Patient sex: M
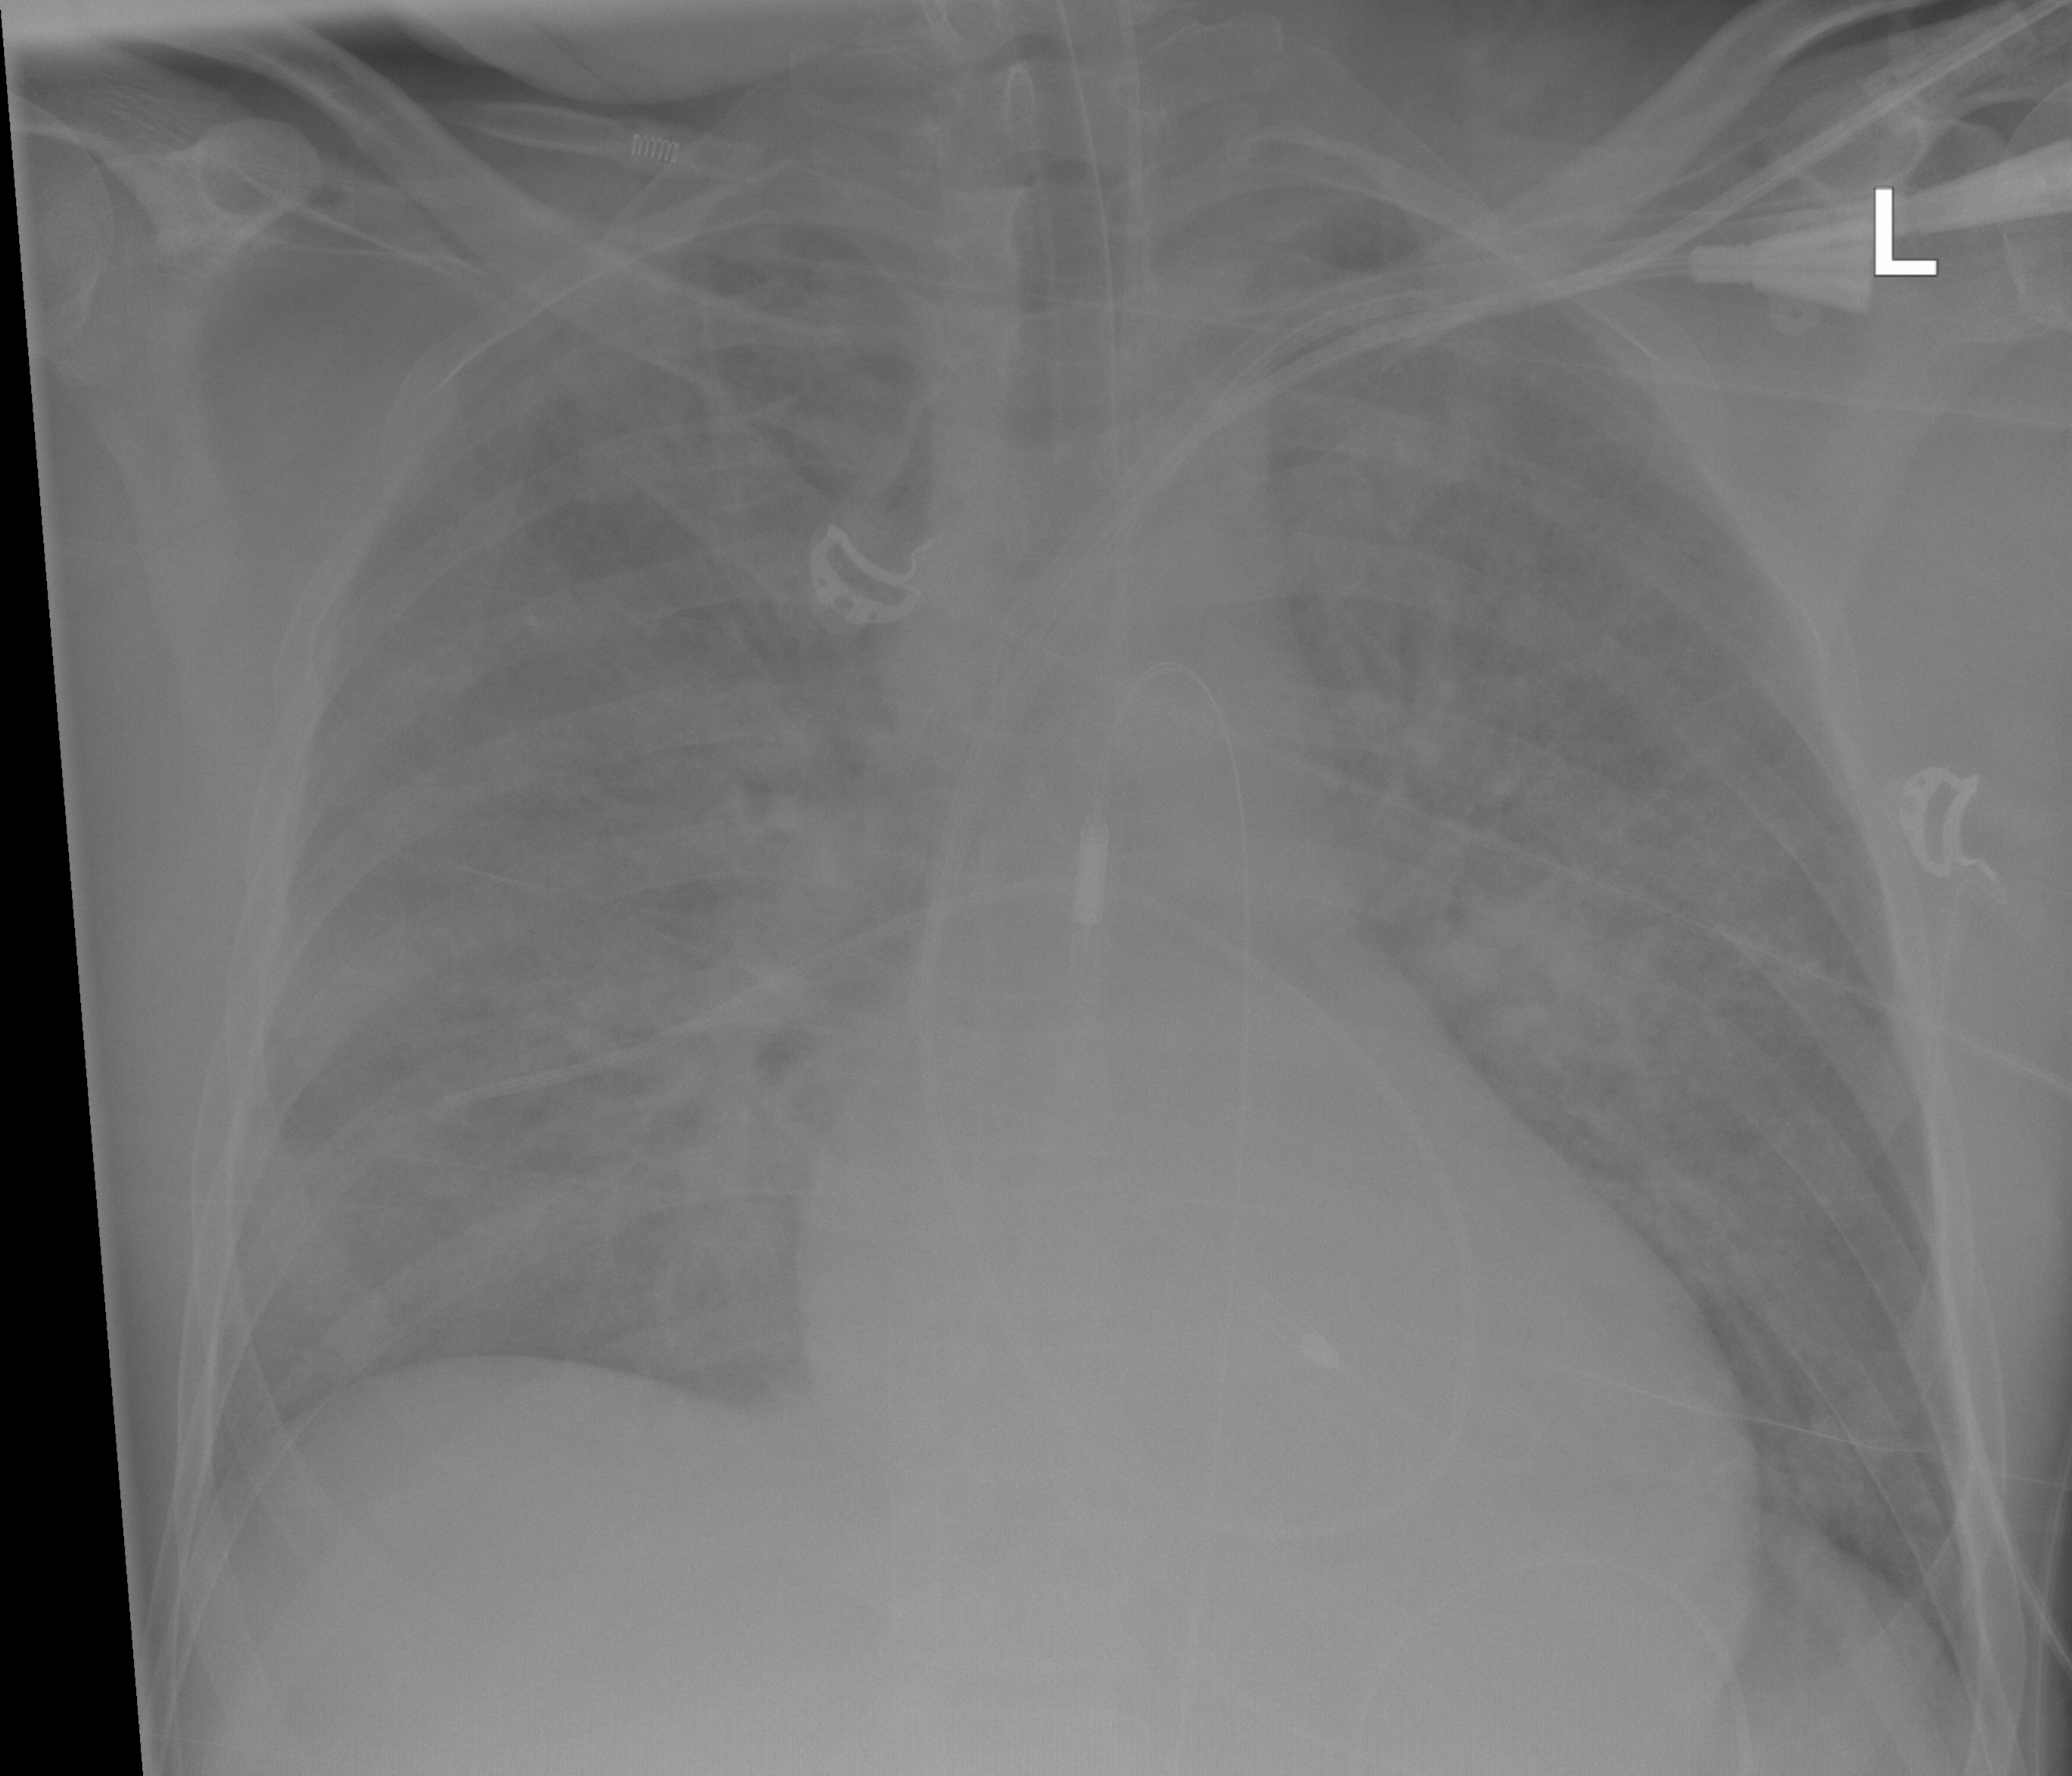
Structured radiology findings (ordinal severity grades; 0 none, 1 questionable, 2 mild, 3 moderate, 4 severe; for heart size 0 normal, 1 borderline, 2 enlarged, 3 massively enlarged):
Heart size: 0
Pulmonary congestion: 2
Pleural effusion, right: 0
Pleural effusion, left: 0
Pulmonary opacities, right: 3
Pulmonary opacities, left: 3
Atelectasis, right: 0
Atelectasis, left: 0